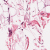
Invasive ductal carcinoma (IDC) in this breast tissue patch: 0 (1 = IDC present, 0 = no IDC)